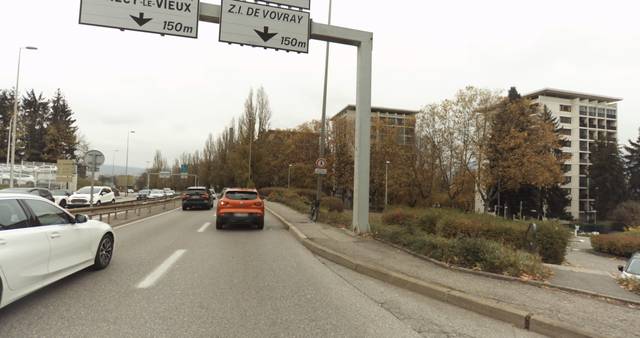
Region: France
Coordinates: 45.893, 6.111